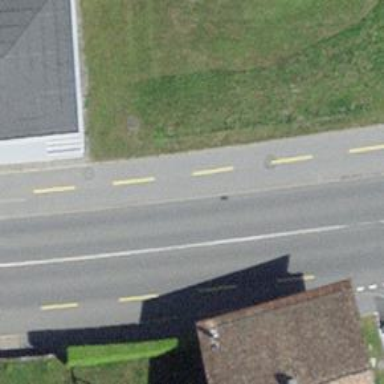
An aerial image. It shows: Secondary road with separate sidewalks on both sides. The road has asphalt surface.